九年级 · 解析几何
如图, 二次函数 $y=a x^{2}+b x+c(a>0)$ 的图象与 $x$ 轴交于 $A, B$ 两点, 与 $y$ 轴正半轴交于点 $C$, 它的对称轴为直线 $x=-1$. 则下列选项中正确的是 $(\quad)$

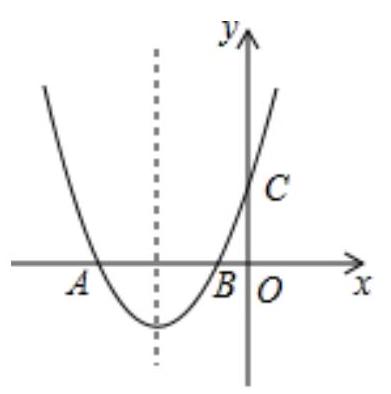
A. $a b c<0$
B. $4 a c-b^{2}>0$
C. $c-a>0$
D. 当 $x=-n^{2}-2$ ( $n$ 为实数)时, $y \geq c$

答案: D
解析: 【分析】

本题主要考查二次函数的图象和性质. 熟练掌握图象与系数的关系以及二次函数与方程的关系是解题
的关键.

由图象开口向上, 可知 $a>0$, 与 $y$ 轴的交点在 $x$ 轴的上方, 可知 $c>0$, 根据对称轴方程得到 $b>0$,于是得到 $a b c>0$, 故 $A$ 错误; 根据二次函数 $y=a x^{2}+b x+c(a>0)$ 的图象与 $x$ 轴的交点, 得到 $b^{2}-$ $4 a c>0$, 求得 $4 a c-b^{2}<0$, 故 $B$ 错误; 根据对称轴方程得到 $b=2 a$, 当 $x=-1$ 时, $y=a-b+c<0$,于是得到 $c-a<0$, 故 $C$ 错误; 当 $x=-n^{2}-2$ ( $n$ 为实数)时, 代入解析式得到 $y=a x^{2}+b x+c=$ $a\left(-n^{2}-2\right)^{2}+b\left(-n^{2}-2\right)+c=a n^{2}\left(n^{2}+2\right)+c$, 于是得到 $y=a n^{2}\left(n^{2}+2\right)+c \geq c$, 故 $D$ 正确.

【解答】

解: 由图象开口向上, 可知 $a>0$,

与 $y$ 轴的交点在 $x$ 轴的上方, 可知 $c>0$,

又对称轴方程为 $x=-1$, 所以 $-\frac{b}{2 a}<0$, 所以 $b>0$,

$\therefore a b c>0$, 故 $A$ 错误;

$\therefore$ 二次函数 $y=a x^{2}+b x+c(a>0)$ 的图象与 $x$ 轴交于 $A, B$ 两点,

$\therefore b^{2}-4 a c>0$,

$\therefore 4 a c-b^{2}<0$, 故 $B$ 错误;

$\because-\frac{b}{2 a}=-1$,

$\therefore b=2 a$,

$\because$ 当 $x=-1$ 时, $y=a-b+c<0$,

$\therefore a-2 a+c<0$,

$\therefore c-a<0$, 故 $C$ 错误;

当 $x=-n^{2}-2$ ( $n$ 为实数)时, $y=a x^{2}+b x+c=a\left(-n^{2}-2\right)^{2}+b\left(-n^{2}-2\right)+c=a n^{2}\left(n^{2}+2\right)+c$, $\because a>0, n^{2} \geq 0, n^{2}+2>0$,

$\therefore y=a n^{2}\left(n^{2}+2\right)+c \geq c$, 故 $D$ 正确,

故选: D.